Interaction volume radius: 5 \u00c5
Interaction volume height: 15 \u00c5
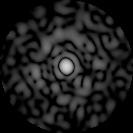
Disorder parameter: 0.8635